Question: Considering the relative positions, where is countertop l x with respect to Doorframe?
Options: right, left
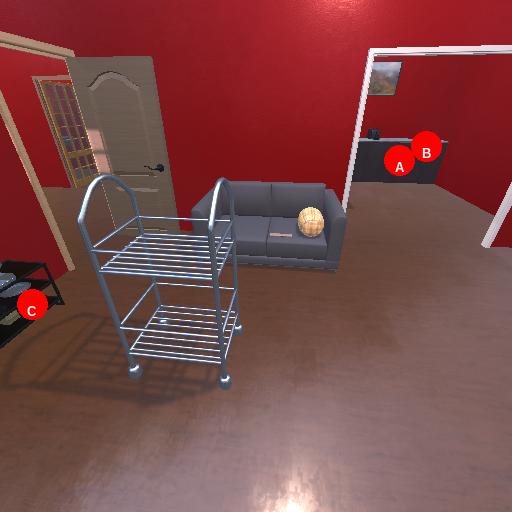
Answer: right